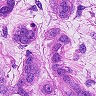
Metastatic tissue present: yes